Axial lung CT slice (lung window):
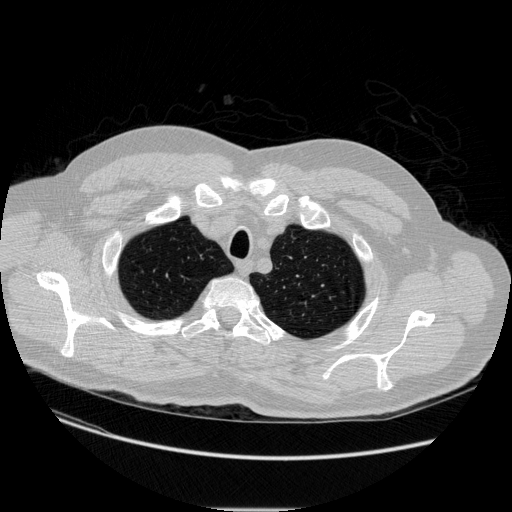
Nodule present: no